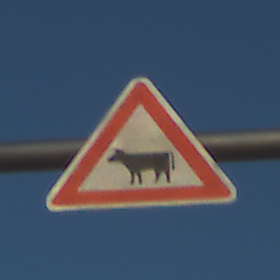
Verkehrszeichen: ViehtriebRechts
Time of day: SunriseSunset
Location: Outdoor (RoadRail)
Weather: Clear
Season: NotSpecified
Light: Natural